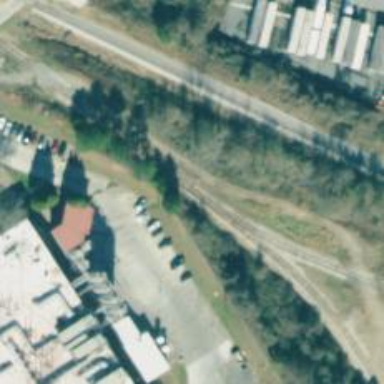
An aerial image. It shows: Rail spur service.